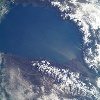
Label: water